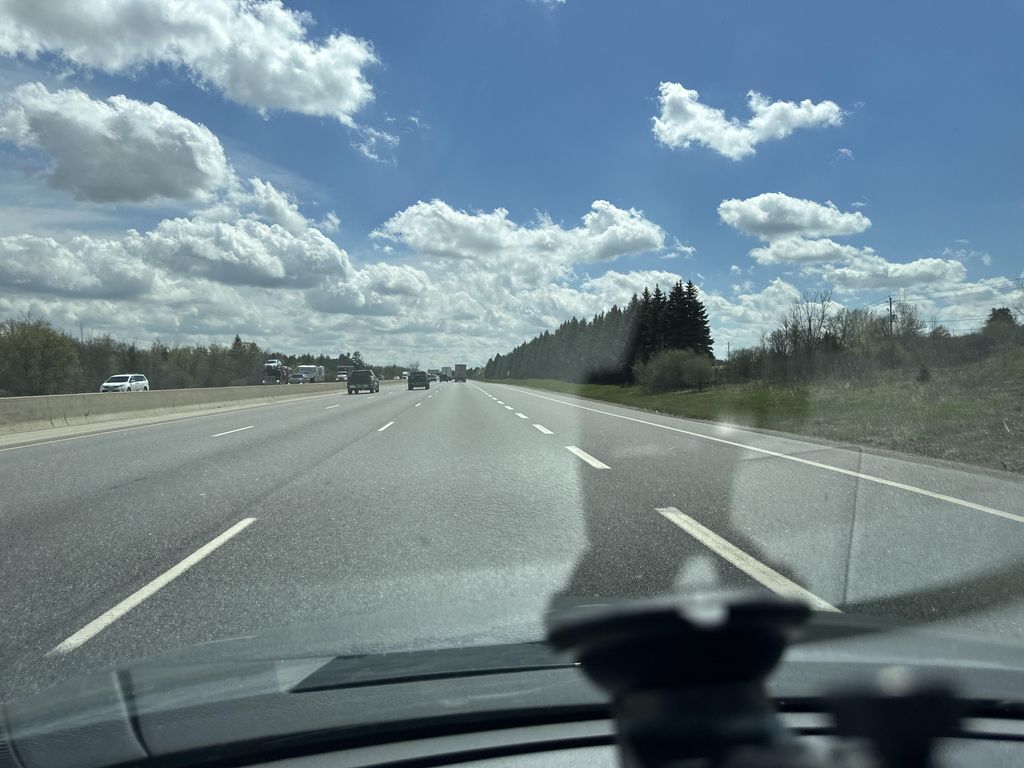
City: kitchener-waterloo